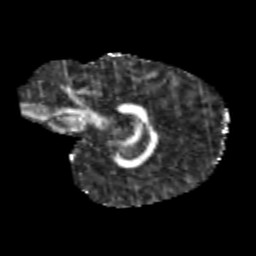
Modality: FA
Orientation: sagittal
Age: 12
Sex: male
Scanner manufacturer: siemens
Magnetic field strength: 3 T
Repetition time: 3.8 s
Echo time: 0.07 s